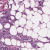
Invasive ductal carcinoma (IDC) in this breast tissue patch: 1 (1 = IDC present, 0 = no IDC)